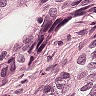
Metastatic tissue present: yes